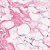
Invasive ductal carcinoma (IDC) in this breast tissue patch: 0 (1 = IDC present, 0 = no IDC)